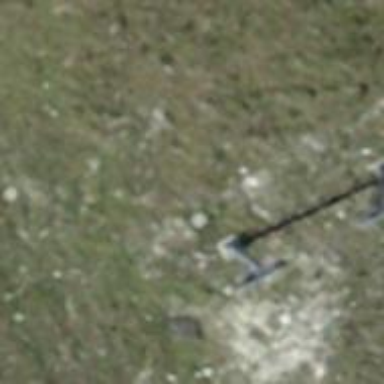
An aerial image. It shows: Pylon used for aerialway.